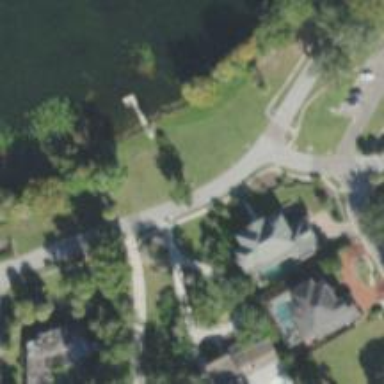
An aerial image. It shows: Residential road with sidewalk on the left side.